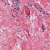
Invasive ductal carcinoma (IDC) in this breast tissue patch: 0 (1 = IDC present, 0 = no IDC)